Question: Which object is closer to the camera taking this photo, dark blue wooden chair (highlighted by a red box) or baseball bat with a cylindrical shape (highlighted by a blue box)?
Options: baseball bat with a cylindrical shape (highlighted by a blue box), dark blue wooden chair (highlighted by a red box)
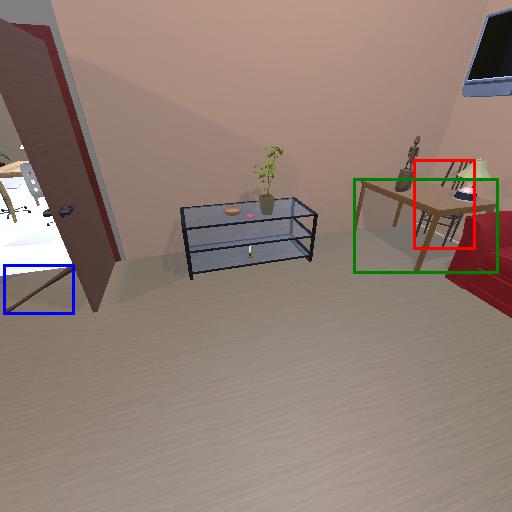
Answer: baseball bat with a cylindrical shape (highlighted by a blue box)